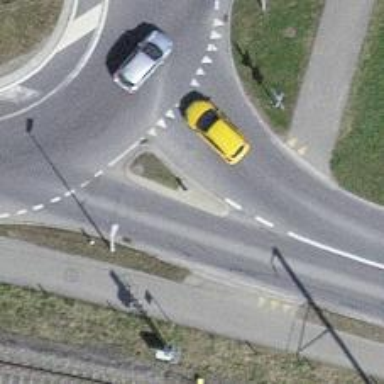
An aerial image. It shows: Road with "give way" sign.